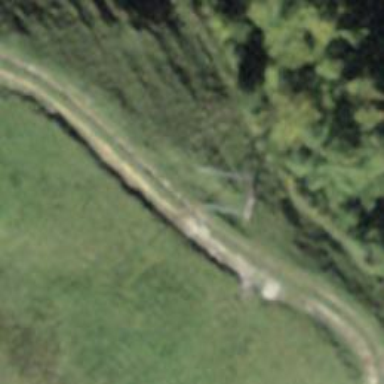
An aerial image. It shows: Pylon for aerialway.